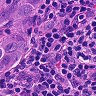
Metastatic tissue present: yes